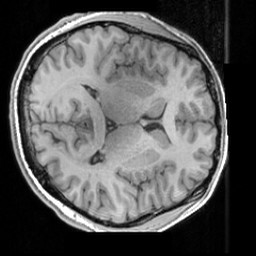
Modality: T1w
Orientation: axial
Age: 20
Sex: male
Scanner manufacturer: siemens
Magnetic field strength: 3 T
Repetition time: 1.63 s
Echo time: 0.00311 s